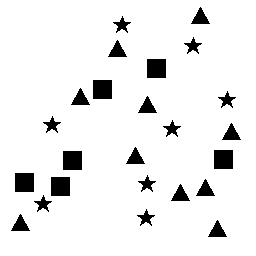
Squares: 6
Triangles: 10
Stars: 8
Total shapes: 24